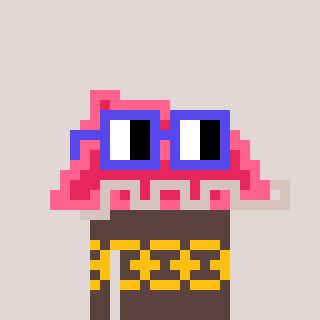
a pixel art character with square blue glasses, a retainer-shaped head and a darkbrown-colored body on a warm background